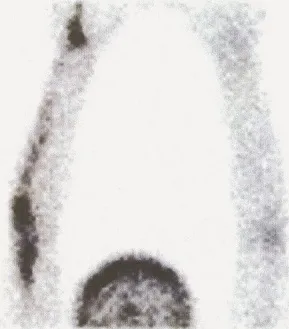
Angiographic.
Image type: radiology (scintigraphy)